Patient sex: F
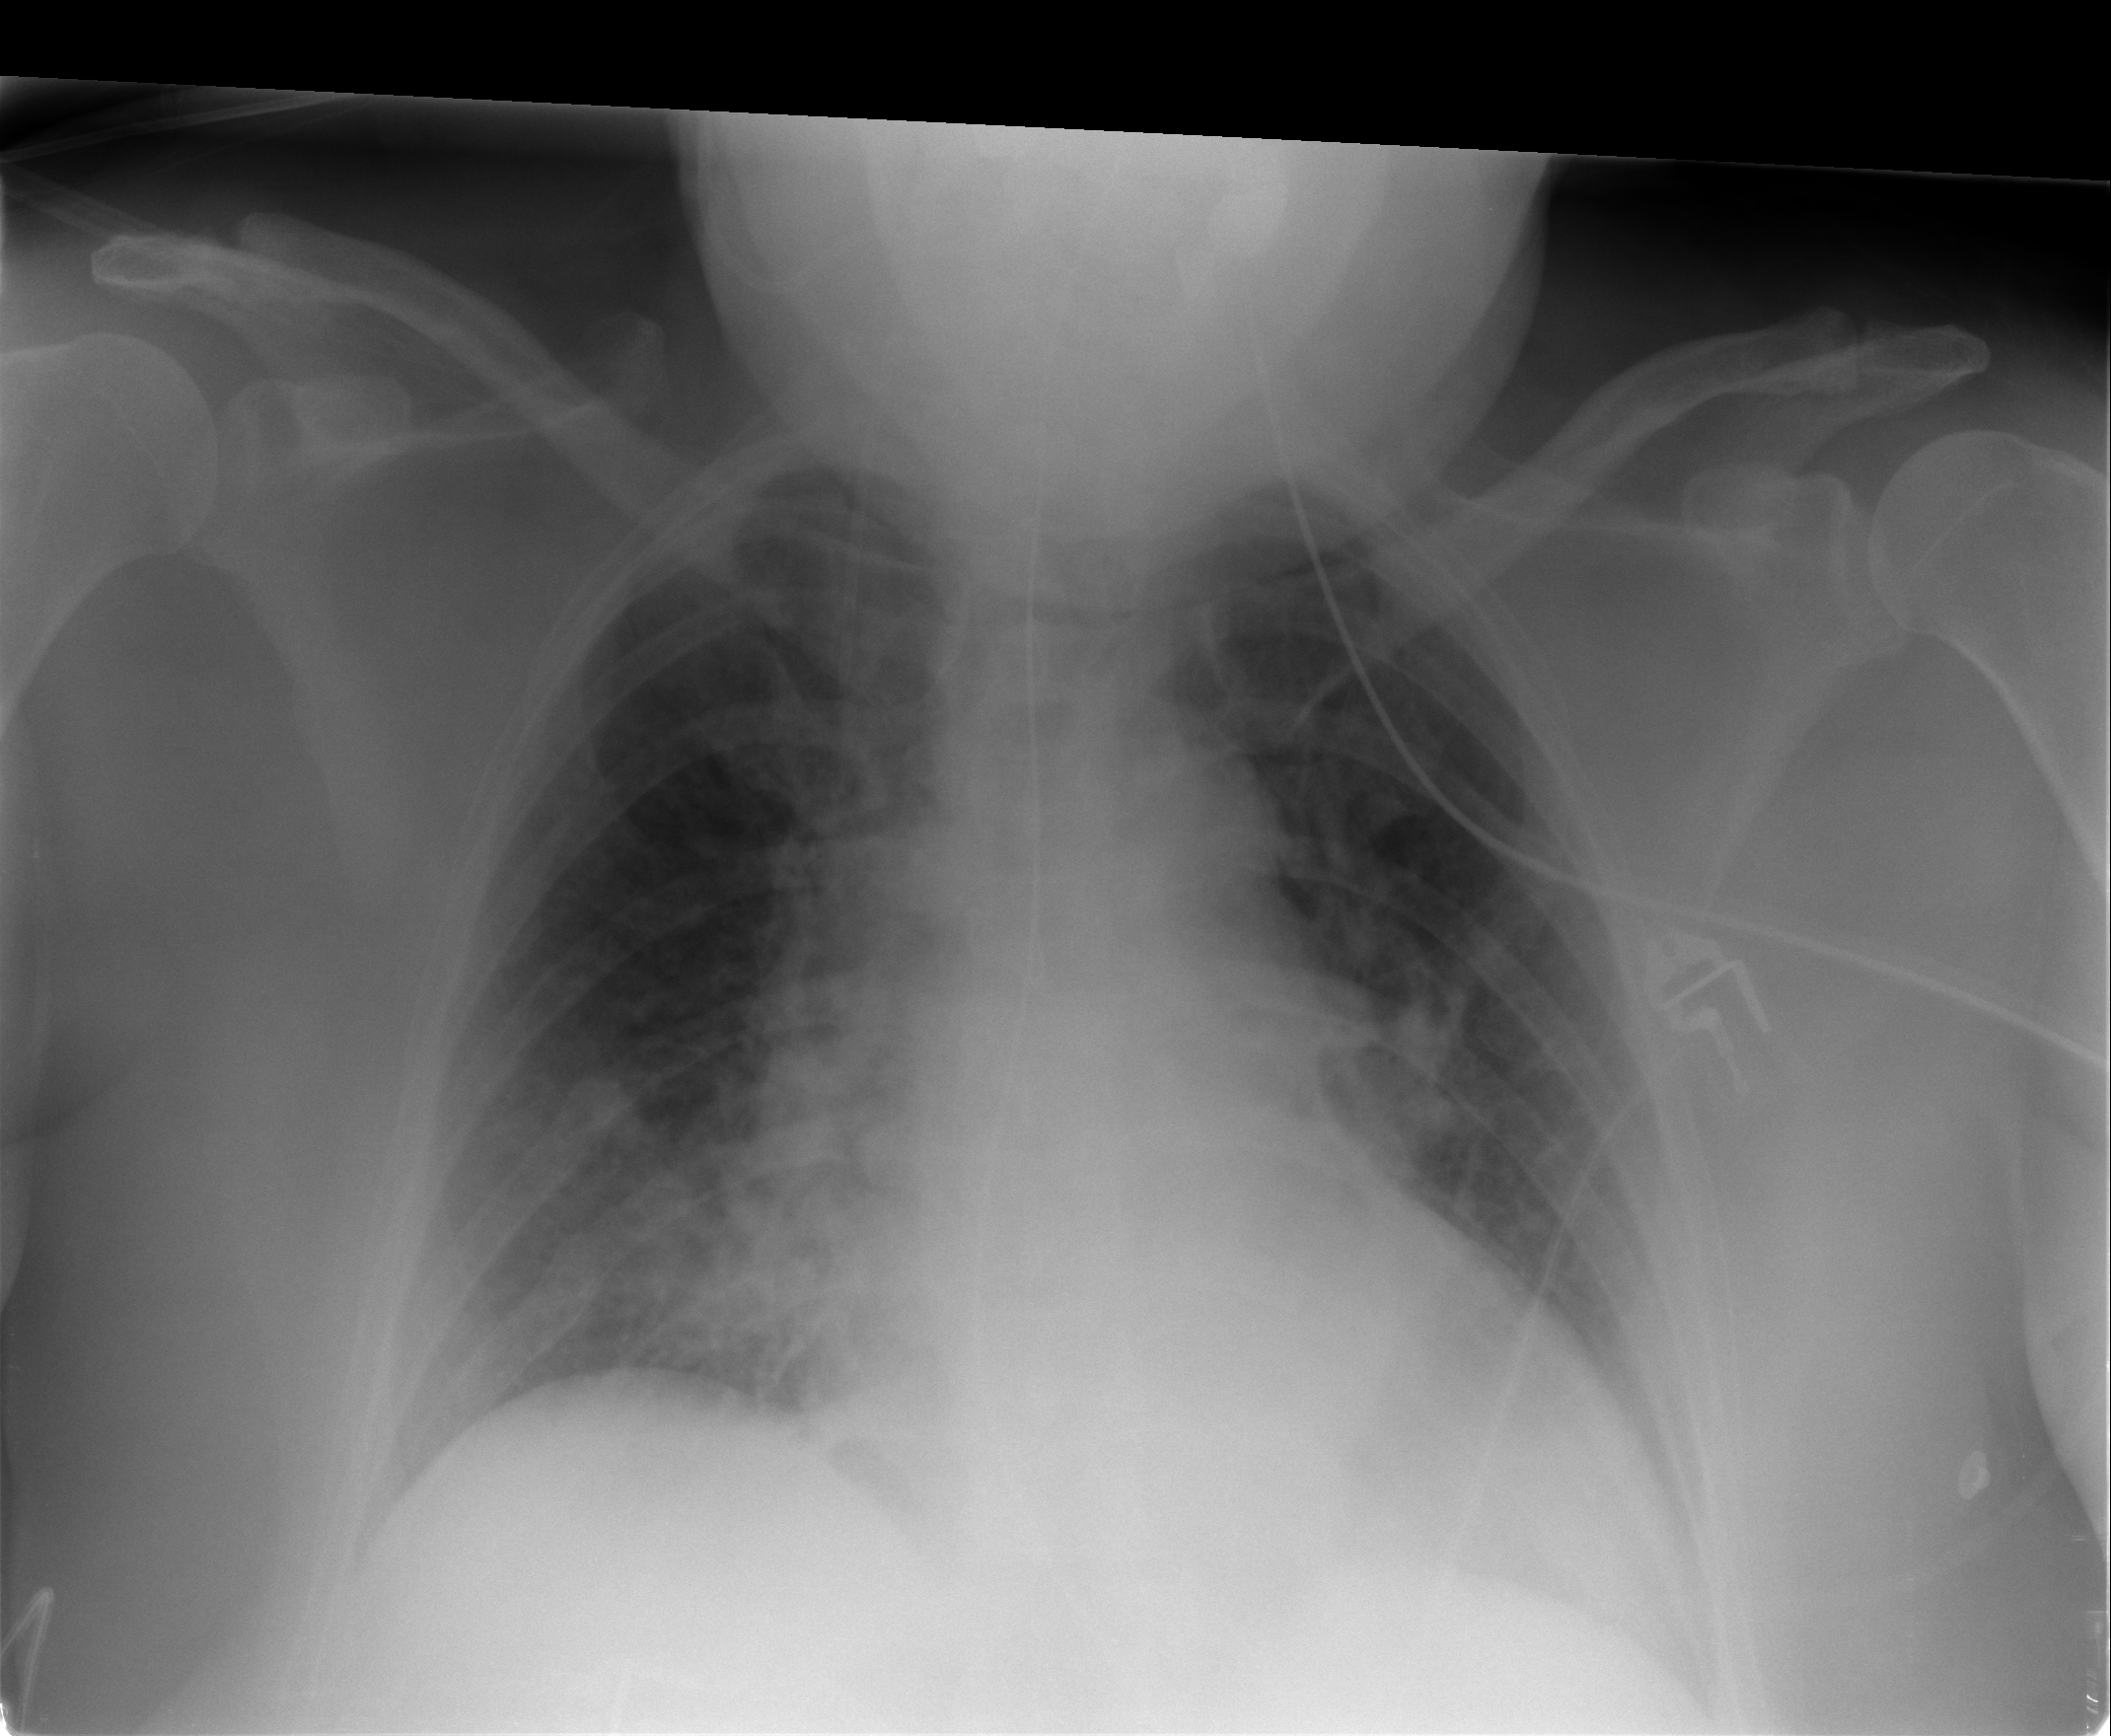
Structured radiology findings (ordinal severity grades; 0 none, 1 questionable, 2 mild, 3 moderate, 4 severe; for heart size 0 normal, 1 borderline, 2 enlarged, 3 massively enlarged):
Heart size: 2
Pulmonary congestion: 2
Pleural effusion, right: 1
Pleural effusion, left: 0
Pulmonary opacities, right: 2
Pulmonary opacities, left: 0
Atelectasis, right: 2
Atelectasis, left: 0